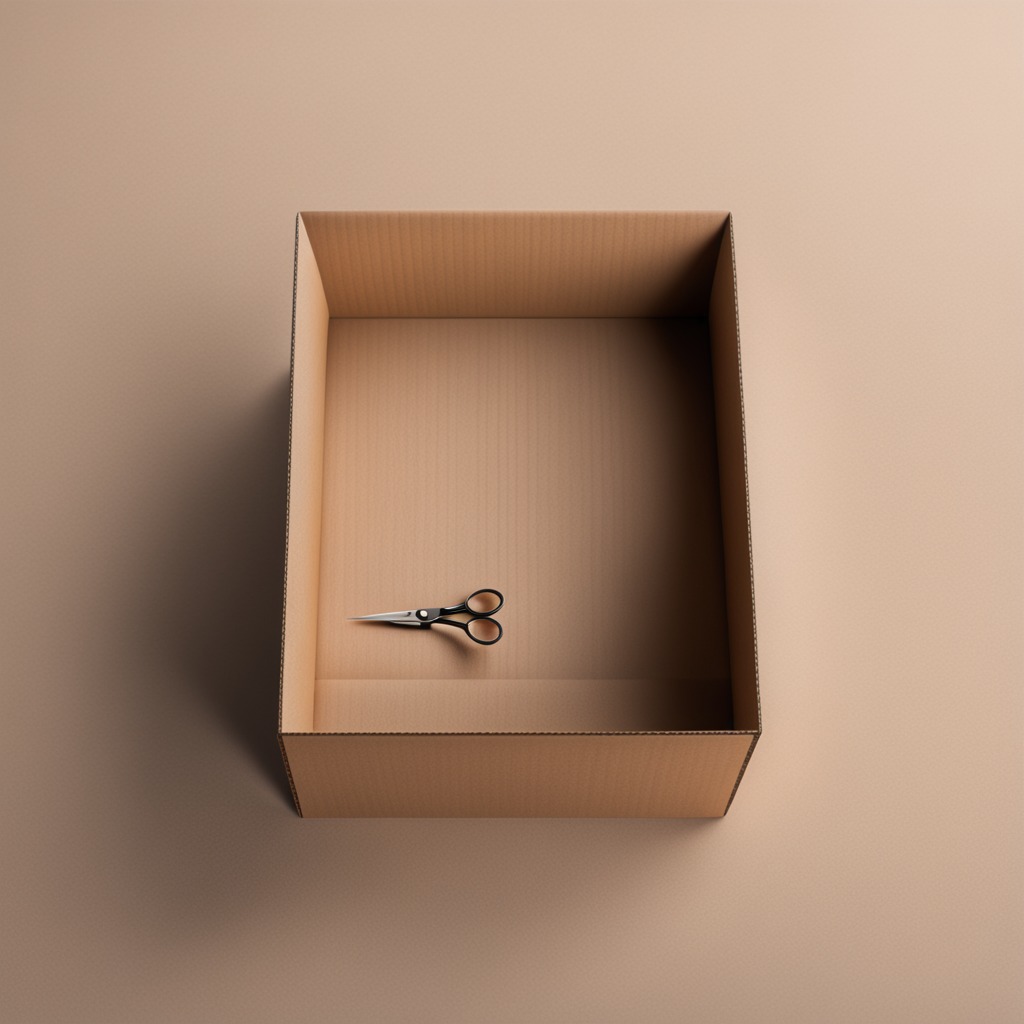
A scissor is lying on a clean dry cardboard box surface in an outdoor workshop during daytime bright natural light soft shadows slightly creased but